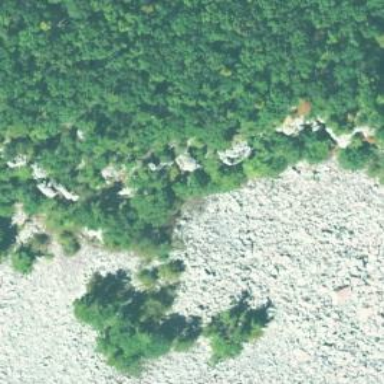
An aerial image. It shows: Crag for climbing.